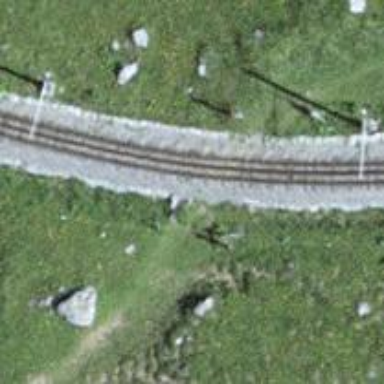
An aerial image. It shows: Railway crossing.